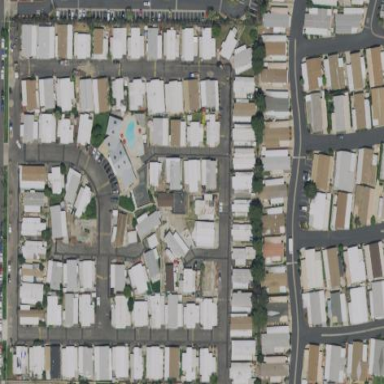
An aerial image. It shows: Residential area designated as trailer park.